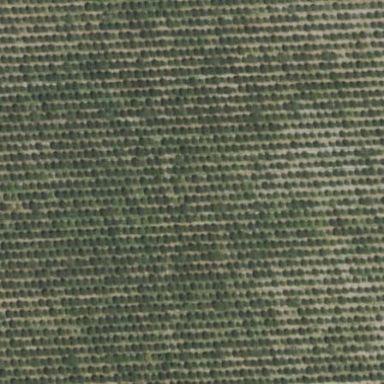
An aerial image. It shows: Orchard filled with persimmon trees.